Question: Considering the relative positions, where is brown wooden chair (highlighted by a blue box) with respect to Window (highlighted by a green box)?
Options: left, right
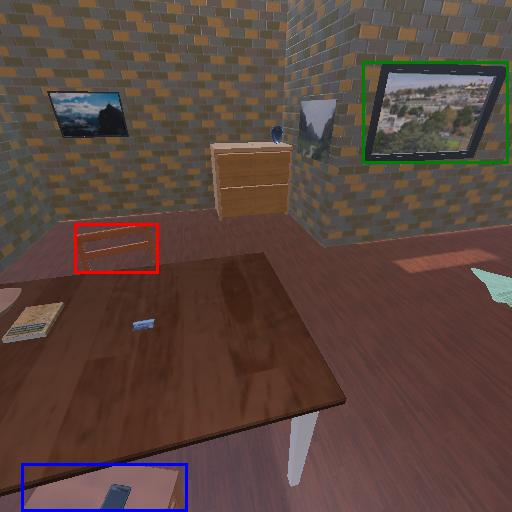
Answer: left